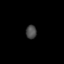
Tissue: skin
Cell type: Epithelial cells
Senescence score: 0.8273
Nuclear area (px): 142
Mean DAPI intensity: 73.366